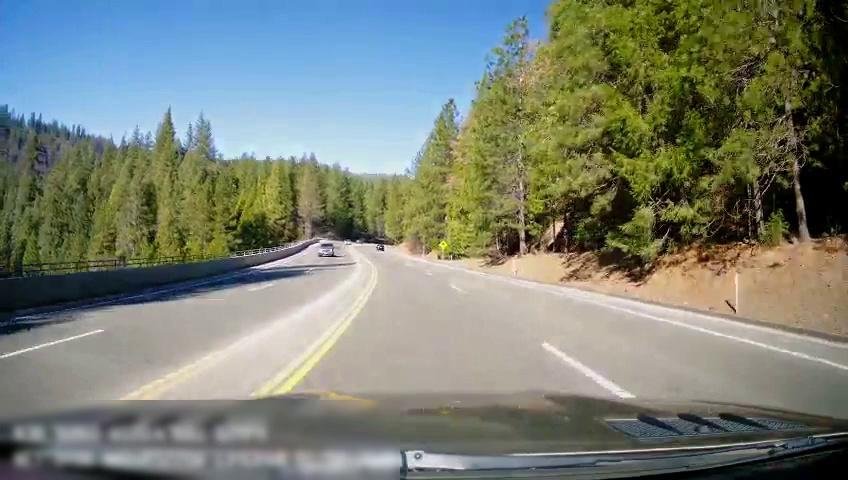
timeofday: Day
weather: Sunny
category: Drivable Space
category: Vehicles | SUV
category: Vehicles | Car
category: Lanes | Current Lane
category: Lanes | Alternate Lane
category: Lanes | Current Lane
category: Lanes | Alternate Lane
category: Lanes | Opposite Lane
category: Lanes | Opposite Lane
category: Lanes | Opposite Lane
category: Lanes | Opposite Lane
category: Traffic | Signs